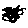
Label: line